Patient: sex M, age 58
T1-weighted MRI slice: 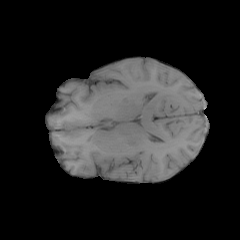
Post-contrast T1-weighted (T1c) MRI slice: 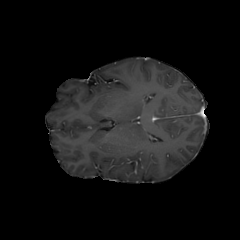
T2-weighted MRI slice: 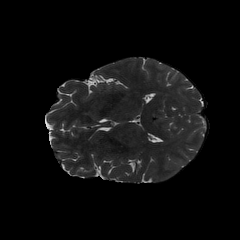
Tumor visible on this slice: no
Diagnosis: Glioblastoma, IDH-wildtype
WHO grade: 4